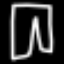
Label: pants